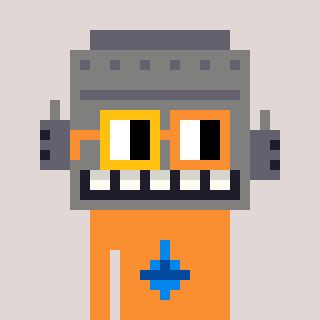
a pixel art character with square yellow and orange glasses, a robot-shaped head and a orange-colored body on a warm background